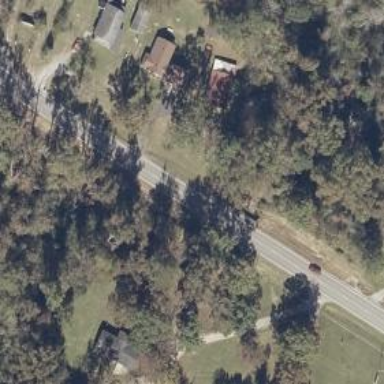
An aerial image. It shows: Asphalt road classified as trunk highway.